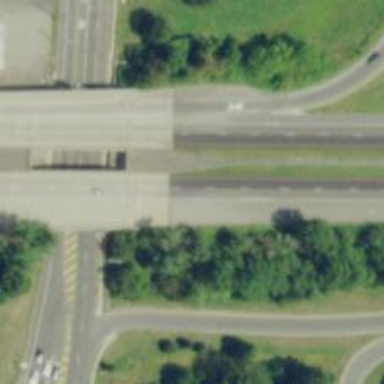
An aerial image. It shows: Motorway bridge crossing urban freeway/expressway.